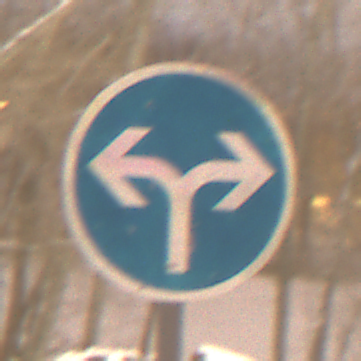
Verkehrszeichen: VorgeschriebeneFahrtrichtungRechtsOderLinks
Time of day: Night
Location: Outdoor (Urban)
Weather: Overcast
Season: Winter
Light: Artificial